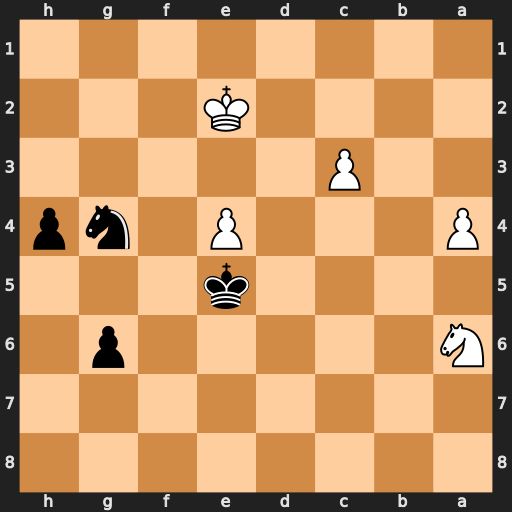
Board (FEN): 8/8/N5p1/4k3/P3P1np/2P5/4K3/8
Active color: b
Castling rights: -
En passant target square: -
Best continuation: Kf4 Nc5 h3